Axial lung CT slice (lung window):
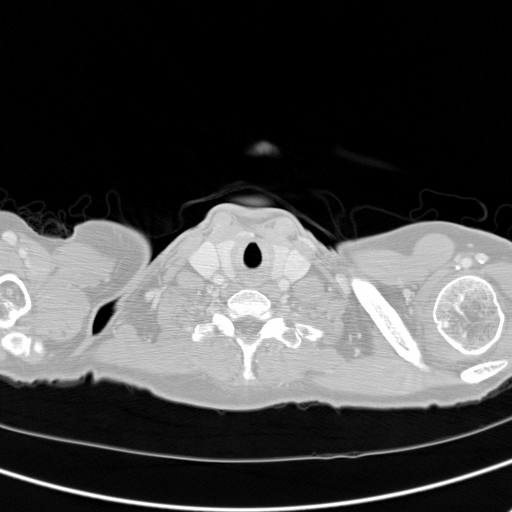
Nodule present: no